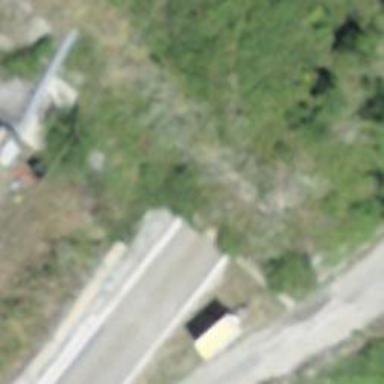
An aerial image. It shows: Tertiary road passing through tunnel.